Question: I am trying to create a little 3d raised "panel" or "box" on my site. I found a similar example <URL> where they have this page with windows that are "raised" off the page with a title box. In this case, they are using an image for the whole box and just the text in the middle is actual text on the page.
I wanted to see if this can be replicated using CSS or I should really move over to photoshop for this sort of thing and do it all as images. (if i have to)
does anyone have any suggestions on if this can be replicated using pure html and css, javascript.
As a second question, if it has to be done using photoshop and images is there are any good place to get photoshop "templates" where you wouldn't have to put this together from scratch.

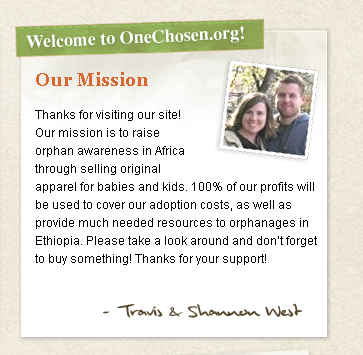
Answer: Here's something similar using CSS3 for the fancy parts:
<URL>
It can be made to work in "all browsers".
- '-moz'- <URL>'transform'
---
'''
.box {
width: 300px;
position: relative;
background: -webkit-linear-gradient(top, #888 0%,#fff 30%);
box-shadow: 3px 3px 5px #666;
padding: 12px
}
.box > h2 {
background: #ccc;
float: left;
padding: 8px 16px;
position: relative;
top: -18px;
left: -21px;
-webkit-transform: rotate(-2deg);
font: bold 18px sans-serif
}
.box > p {
clear: both
}
<div class="box">
<h2>Welcome to website!</h2>
<p>Lorem ipsum dolor sit amet..</p>
</div>
'''